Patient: sex M, age 62
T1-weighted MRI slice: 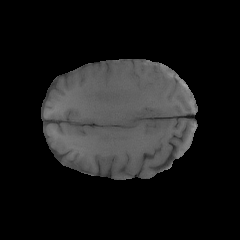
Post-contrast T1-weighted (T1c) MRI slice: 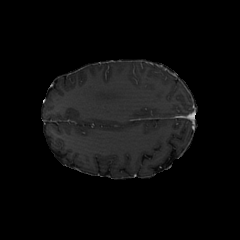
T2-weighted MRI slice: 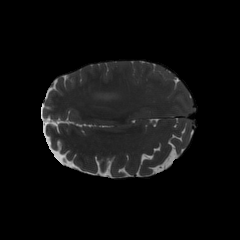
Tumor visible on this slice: yes
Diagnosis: Glioblastoma, IDH-wildtype
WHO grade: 4